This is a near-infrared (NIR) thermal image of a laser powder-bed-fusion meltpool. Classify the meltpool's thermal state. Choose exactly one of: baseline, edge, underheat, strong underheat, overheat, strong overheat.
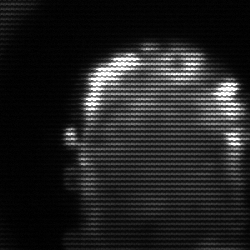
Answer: baseline